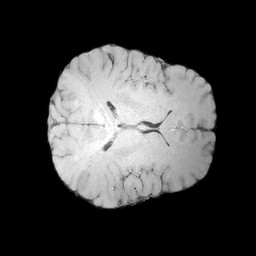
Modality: MP2RAGE
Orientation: axial